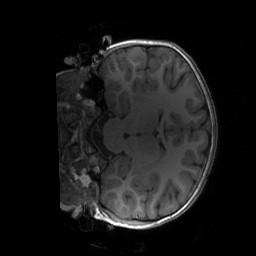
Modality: T1w
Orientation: coronal
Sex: female
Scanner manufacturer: siemens
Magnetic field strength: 3 T
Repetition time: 1.9 s
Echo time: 0.00243 s